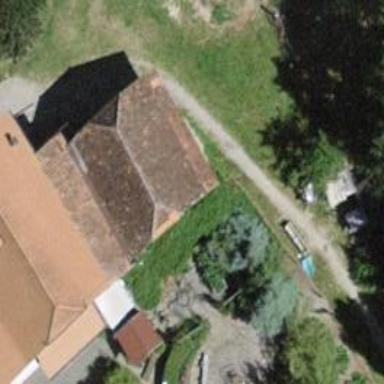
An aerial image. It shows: Rural barn.